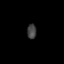
Tissue: lung
Cell type: Smooth muscle cells
Senescence score: 0.6592
Nuclear area (px): 135
Mean DAPI intensity: 64.652